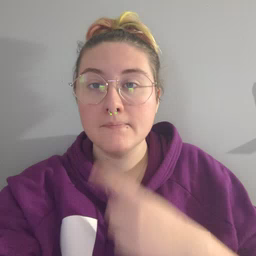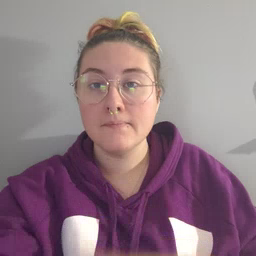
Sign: story